Aerial crown-view tile of a tropical tree (Barro Colorado Island, Panama), acquired 20250512:
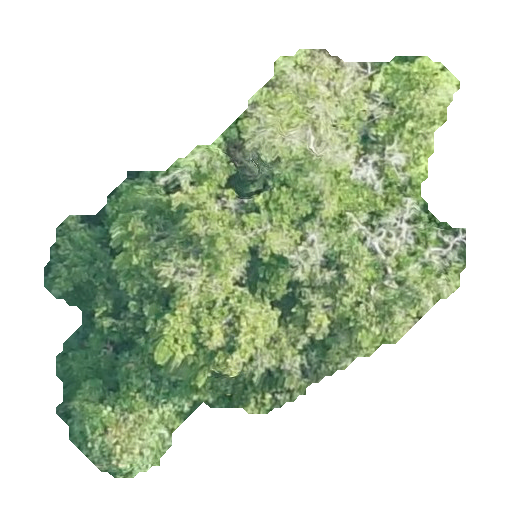
Species: Guapira myrtiflora
GBIF accepted scientific name: Guapira myrtiflora
Crown area: 159.926 m²